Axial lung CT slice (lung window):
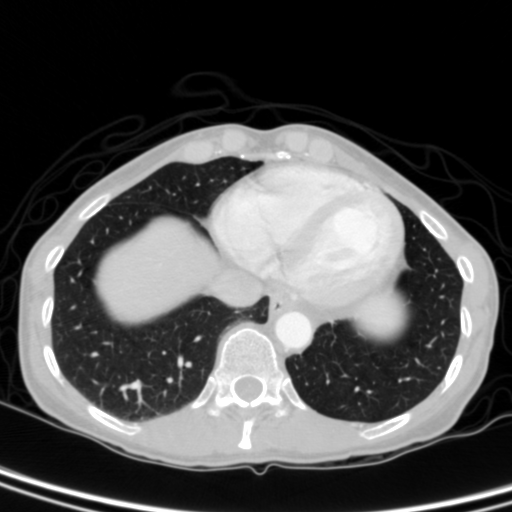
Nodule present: no